Question: In vim, is it possible to disable error highlighting for ampersand (&) symbols used by itself?

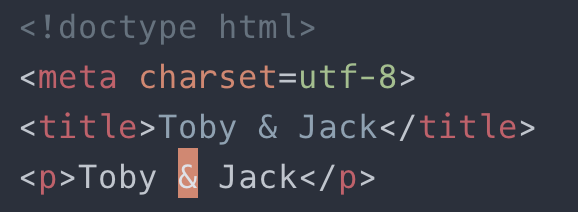
Answer: Run this :
'''
:hi Error NONE
'''
It disables error highlighting.
If you want to do it only for a pattern(like '&') then <URL>.